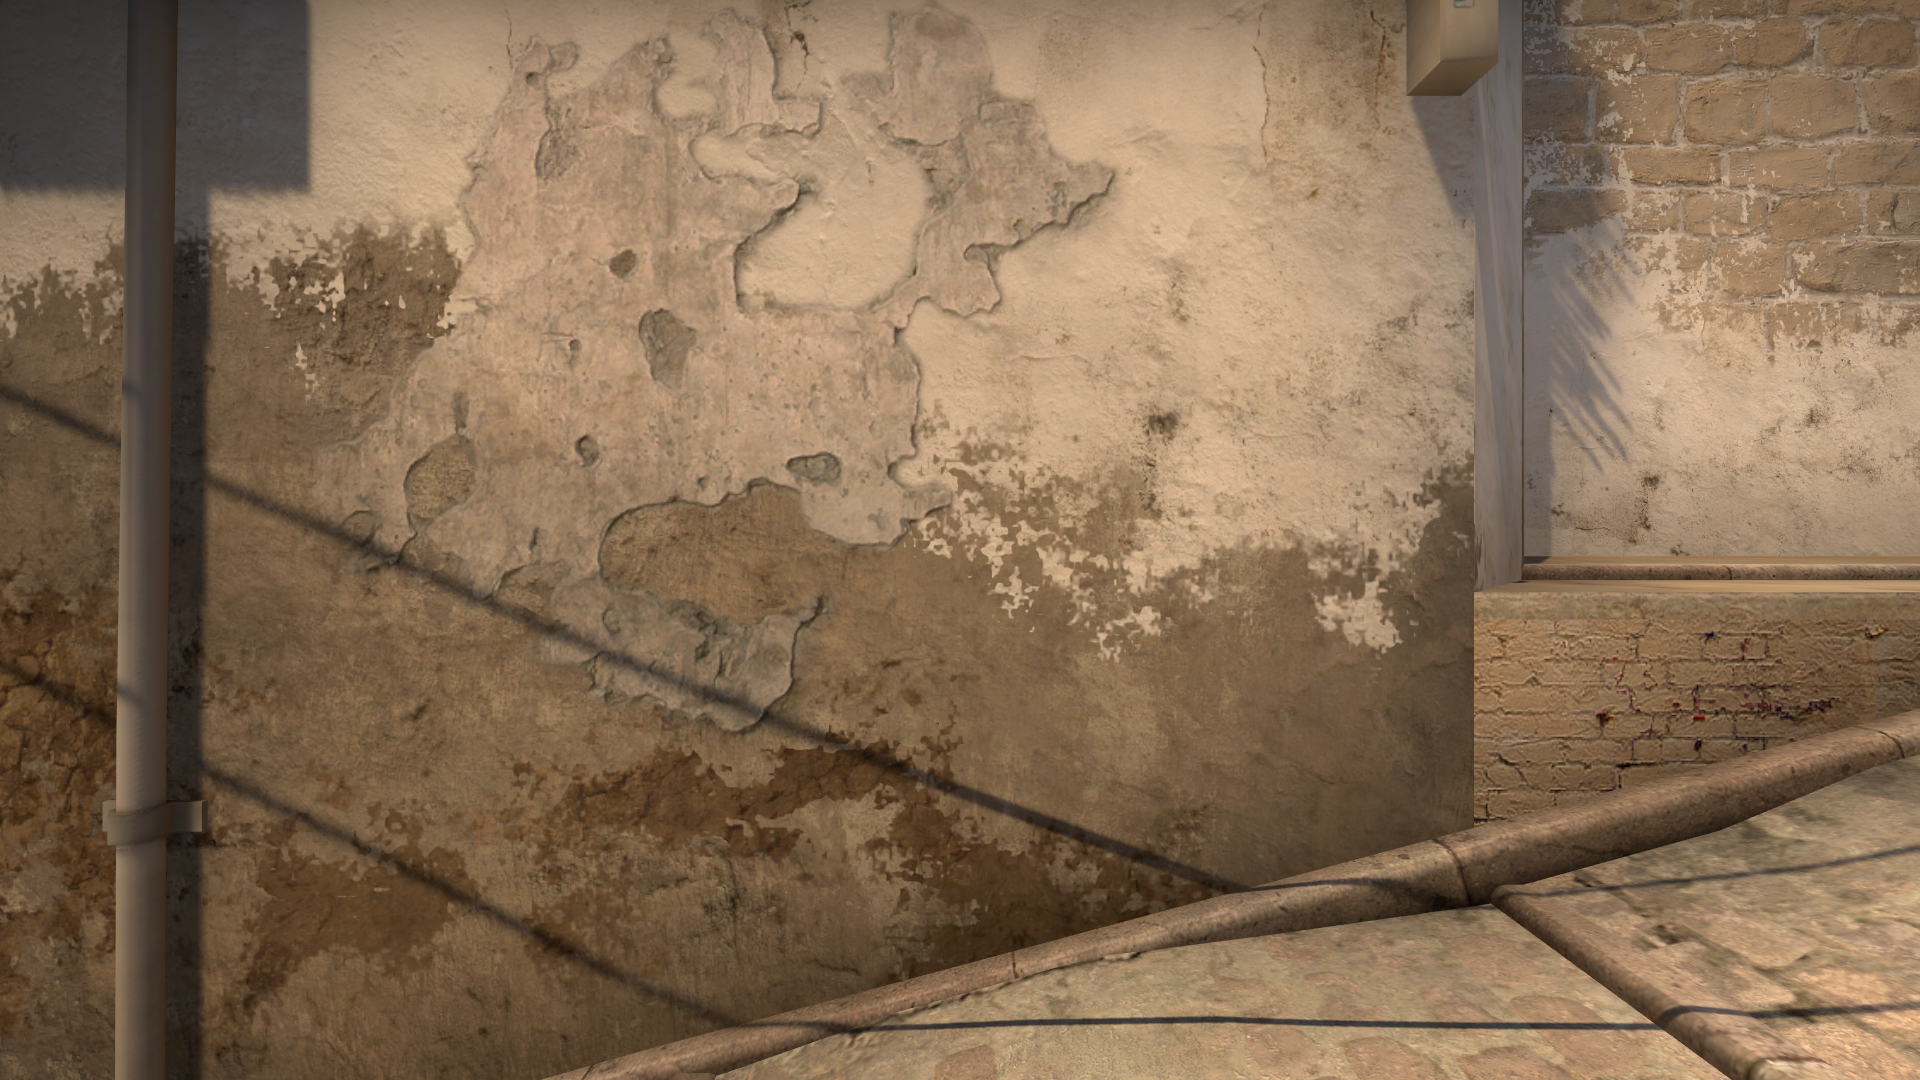
Map: de_mirage